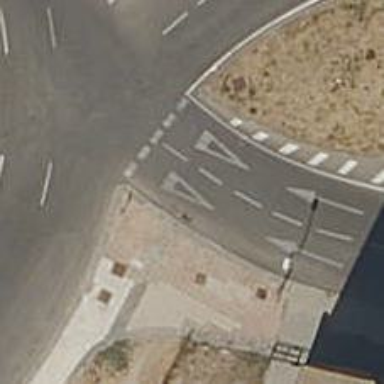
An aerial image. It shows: Road with "give way" sign.